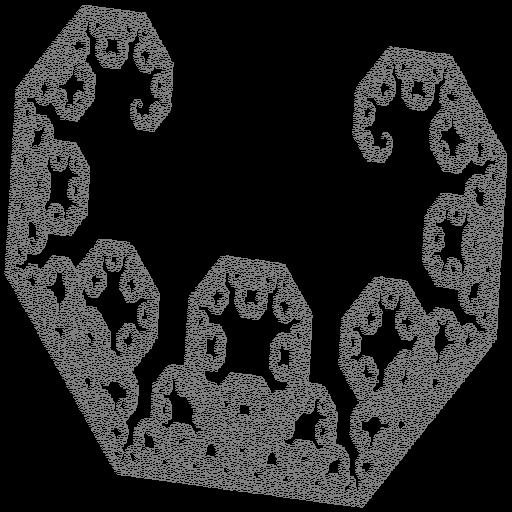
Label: c_curve